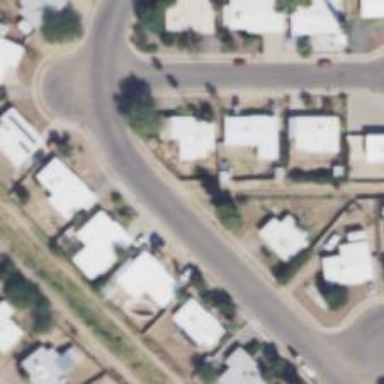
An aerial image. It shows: Alley classified as service road.